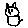
Label: cat